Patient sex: F
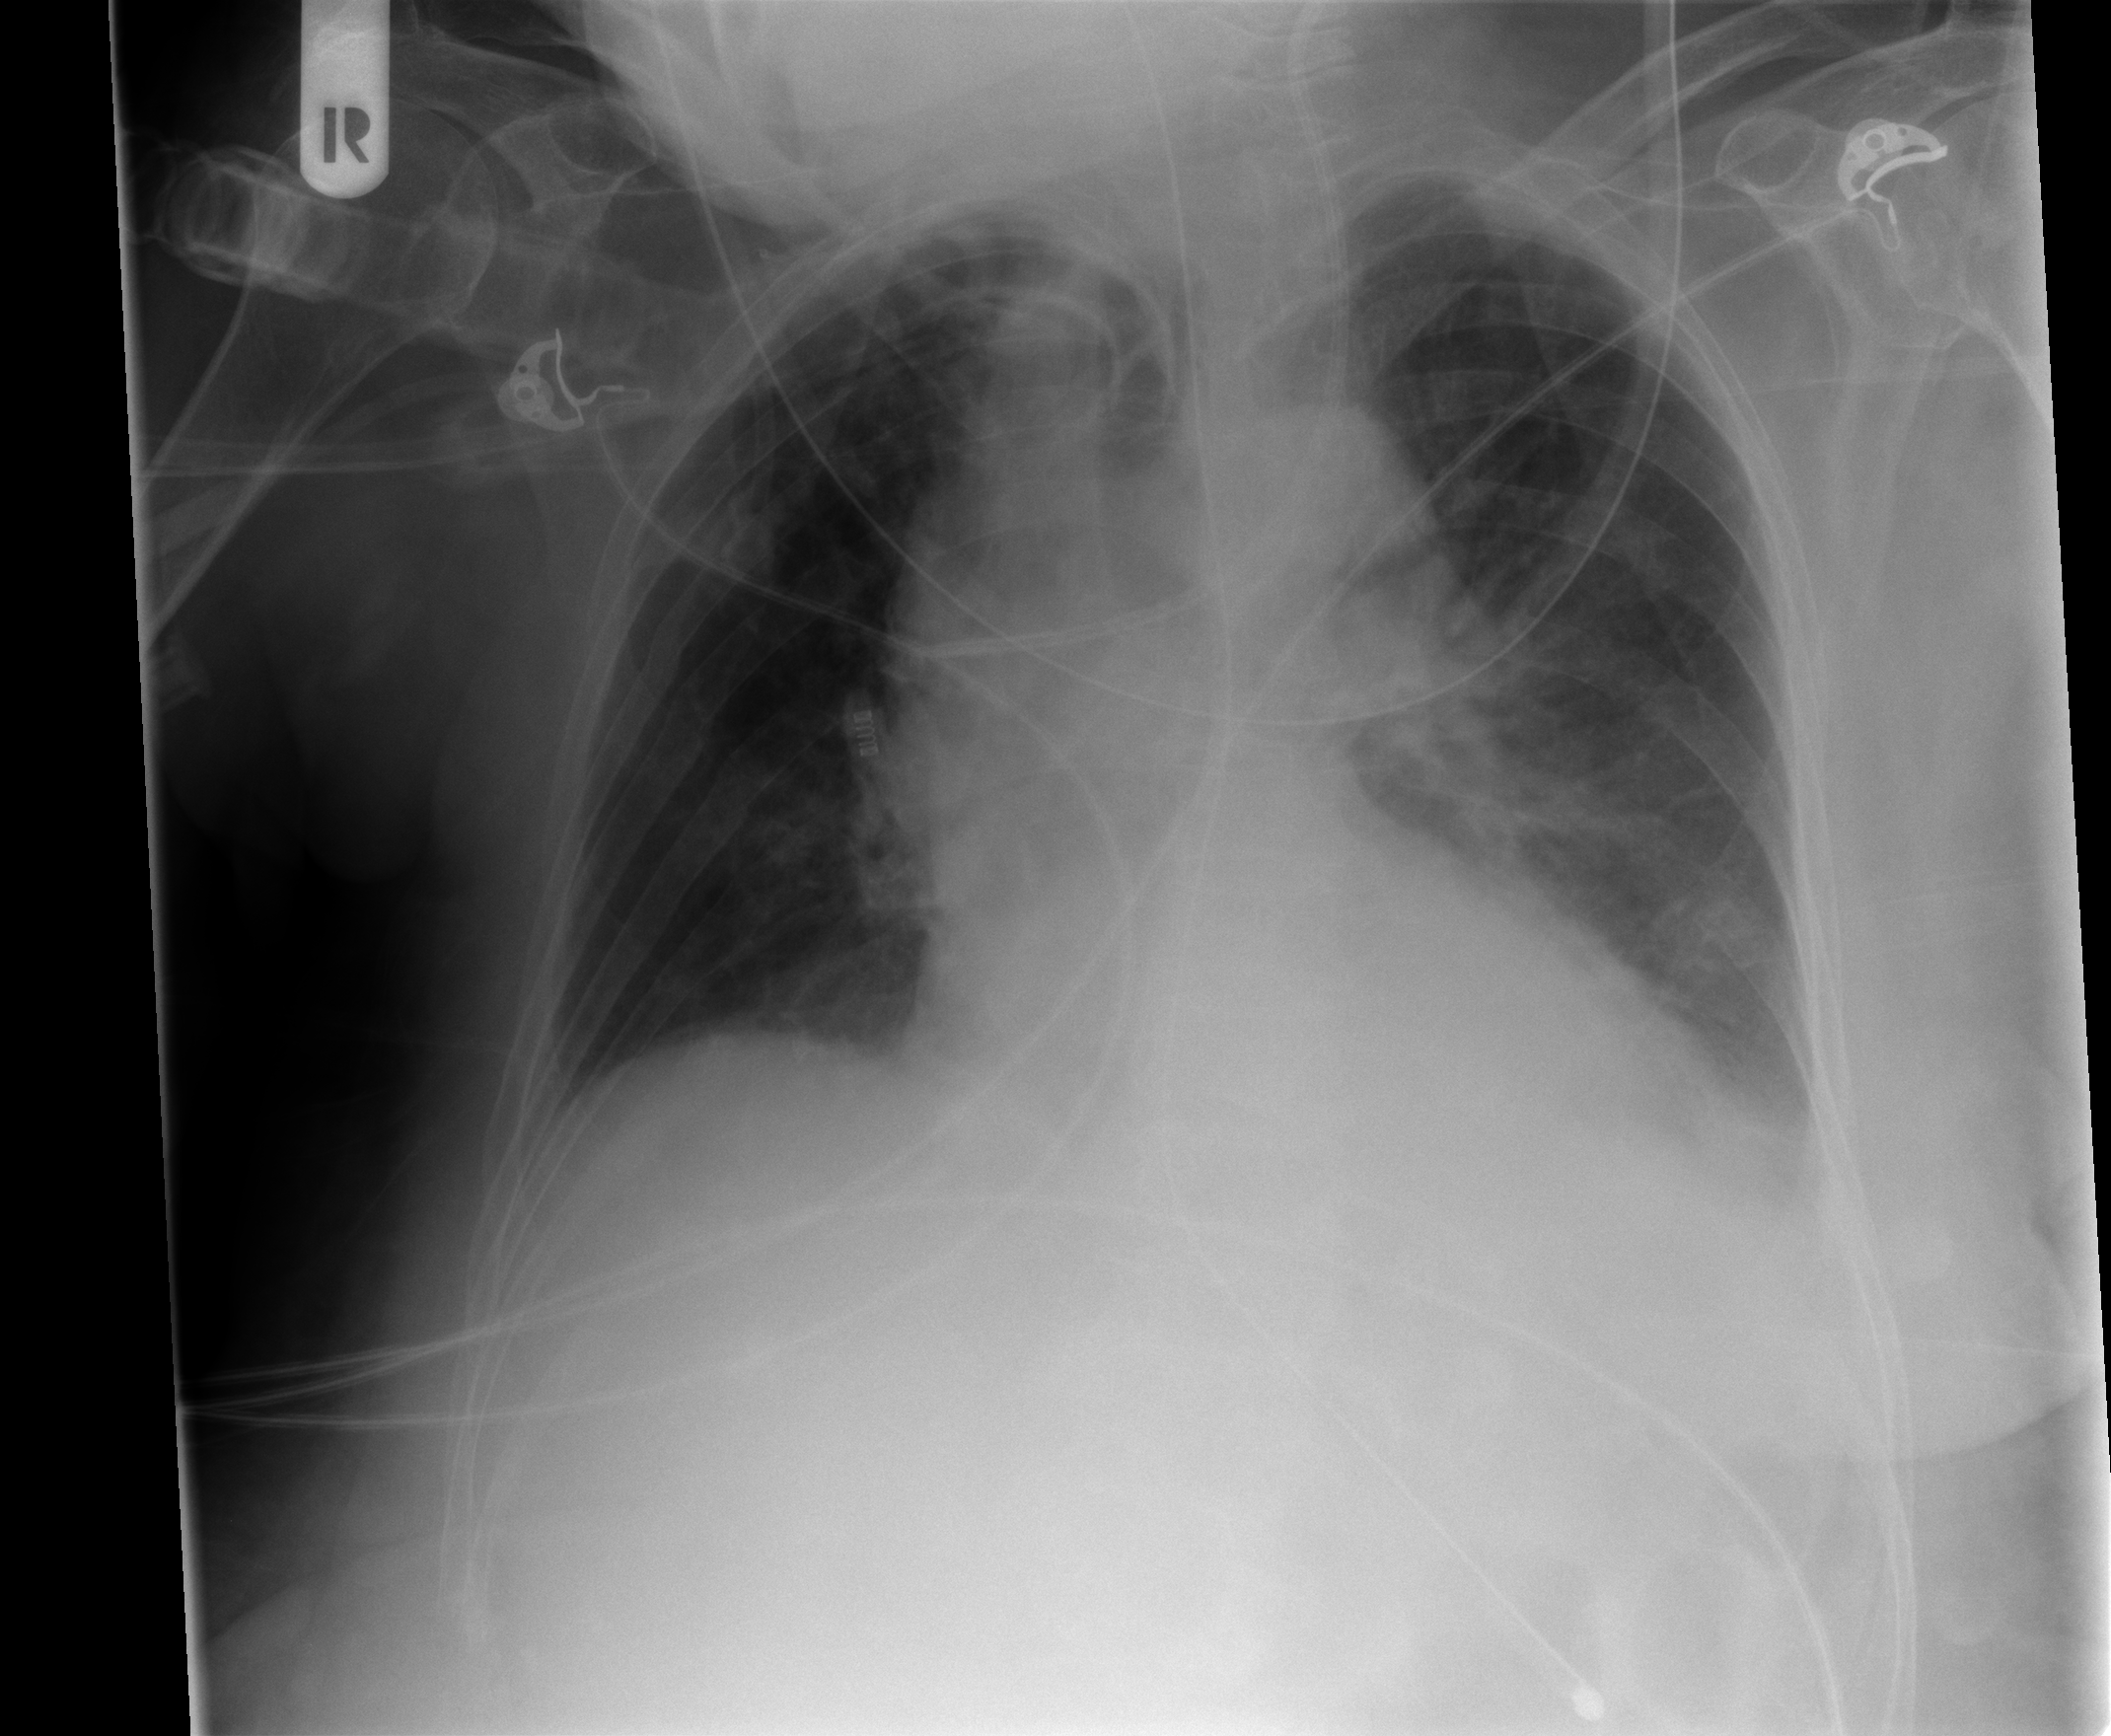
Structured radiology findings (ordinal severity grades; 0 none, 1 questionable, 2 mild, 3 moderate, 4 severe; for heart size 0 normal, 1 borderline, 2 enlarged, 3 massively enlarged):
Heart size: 2
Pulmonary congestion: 2
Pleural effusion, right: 0
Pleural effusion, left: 2
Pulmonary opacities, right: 0
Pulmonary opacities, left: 0
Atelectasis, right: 2
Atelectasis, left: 2